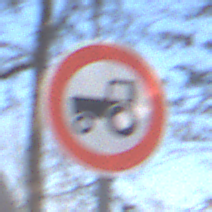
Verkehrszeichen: VerbotKraftfahrzeugeZuegeNichtSchneller25
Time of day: MorningAfternoon
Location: Outdoor (Special)
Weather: Clear
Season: Winter
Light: Natural